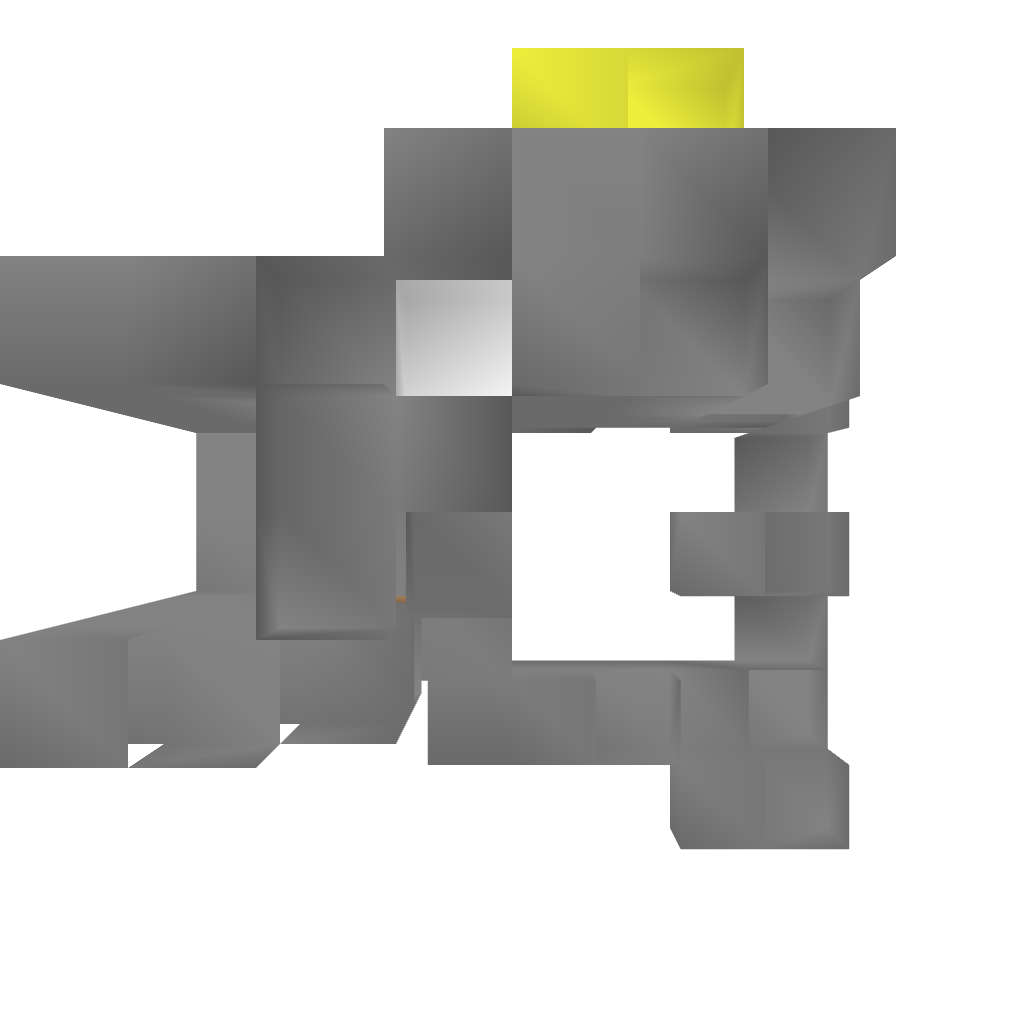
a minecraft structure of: Chicken Farm+Cooker #2 bad low quality